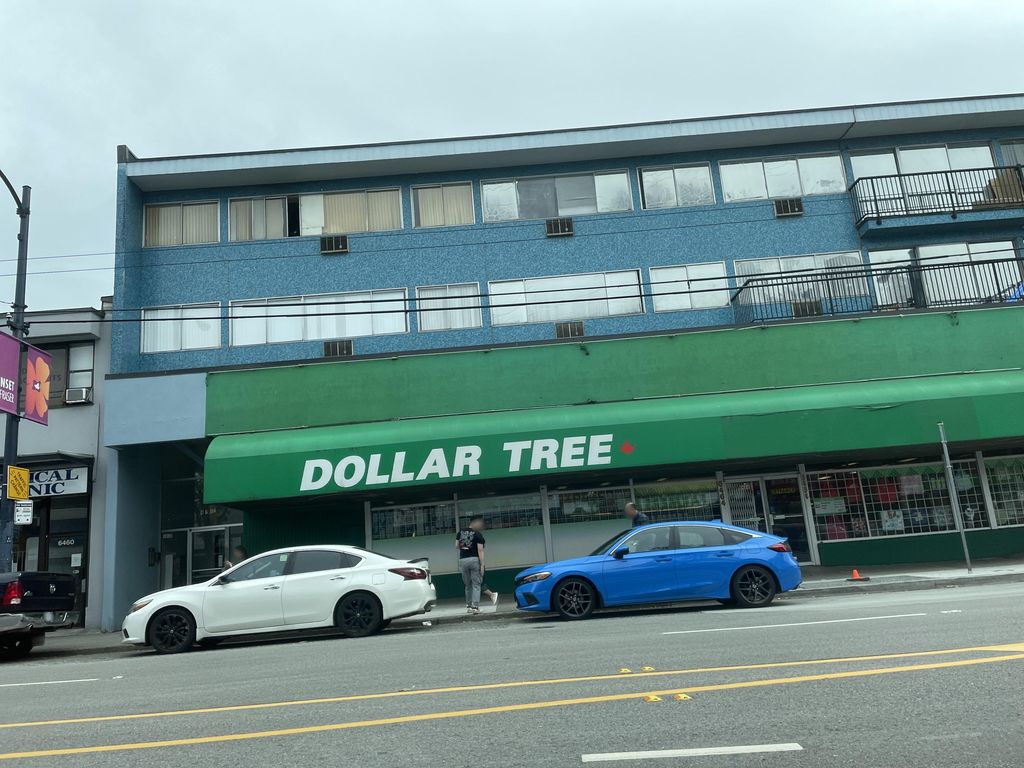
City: vancouver